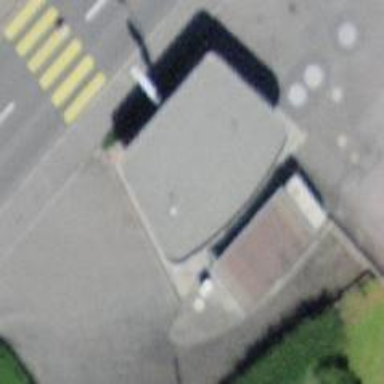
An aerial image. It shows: Fuel station.